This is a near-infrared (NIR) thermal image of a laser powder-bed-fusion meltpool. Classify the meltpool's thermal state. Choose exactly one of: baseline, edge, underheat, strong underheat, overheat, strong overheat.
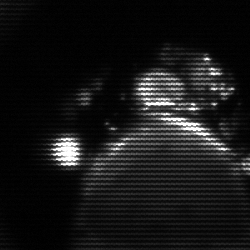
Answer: baseline